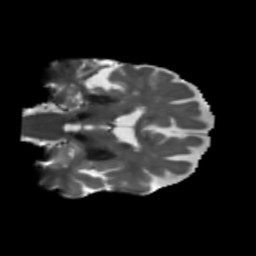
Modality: T2w
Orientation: coronal
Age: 73
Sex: female
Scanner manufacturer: siemens
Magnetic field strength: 3 T
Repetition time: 5.25 s
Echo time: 0.08 s